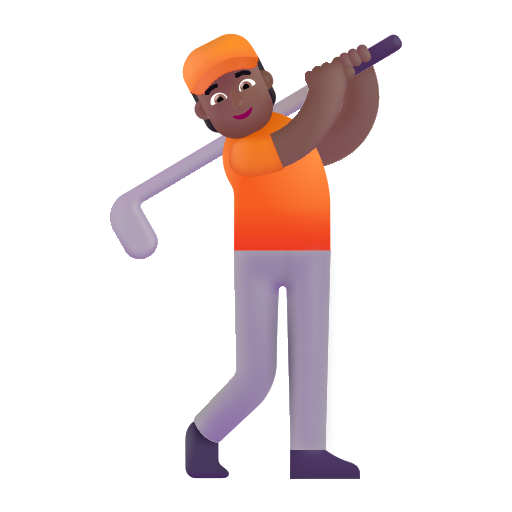
person golfing color  dark